Interaction volume radius: 5 \u00c5
Interaction volume height: 10 \u00c5
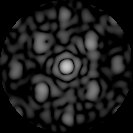
Disorder parameter: 0.475